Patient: sex F, age 49
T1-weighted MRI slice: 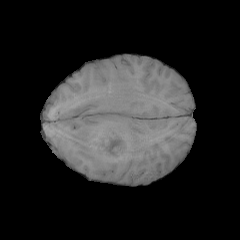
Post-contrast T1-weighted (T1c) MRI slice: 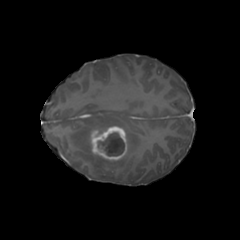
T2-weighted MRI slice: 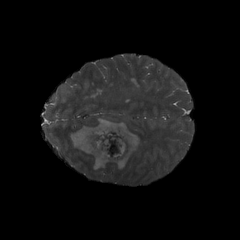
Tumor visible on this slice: yes
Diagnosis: Glioblastoma, IDH-wildtype
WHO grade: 4